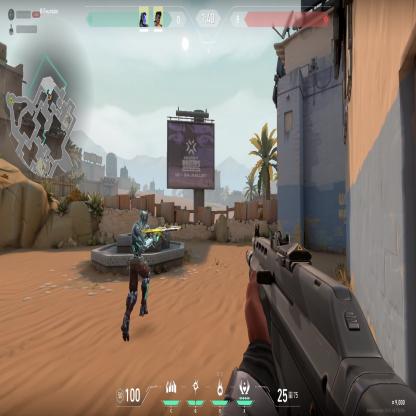
Label: teammate